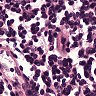
Metastatic tissue present: no